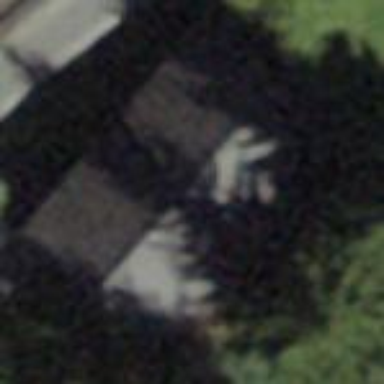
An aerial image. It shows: Building with tile roof.